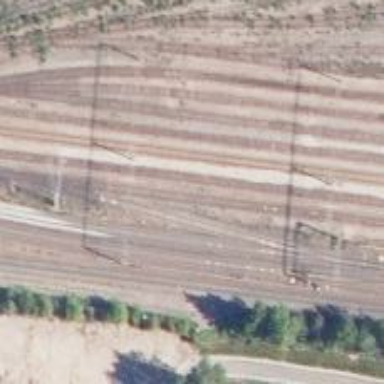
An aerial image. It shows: Rail yard with electrified contact lines for the trains.